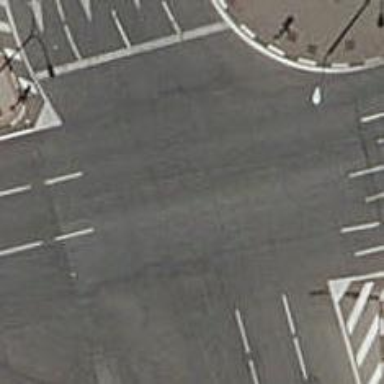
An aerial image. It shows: Road with traffic signals.